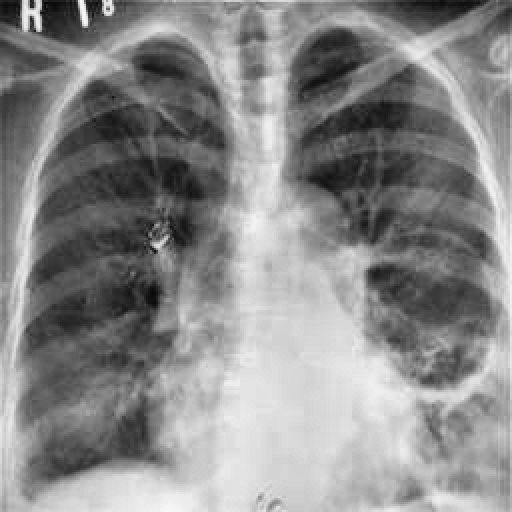
Finding: TUBERCULOSIS